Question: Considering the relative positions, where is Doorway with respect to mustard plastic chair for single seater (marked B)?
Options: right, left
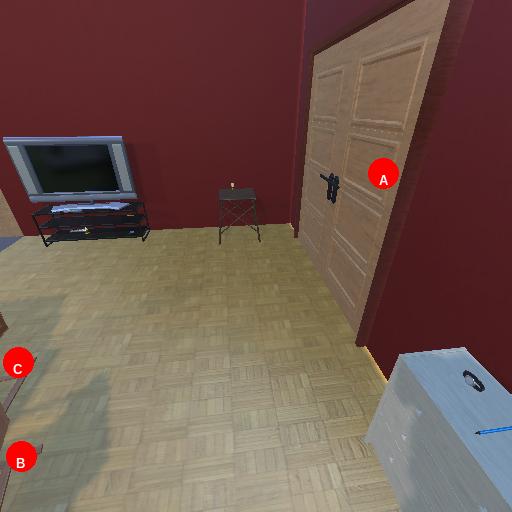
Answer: right